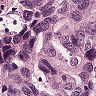
Metastatic tissue present: yes